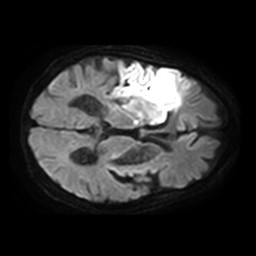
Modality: TRACE
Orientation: axial
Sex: female
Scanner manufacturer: philips
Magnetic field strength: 3 T
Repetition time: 3.745 s
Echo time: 0.05978 s